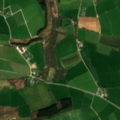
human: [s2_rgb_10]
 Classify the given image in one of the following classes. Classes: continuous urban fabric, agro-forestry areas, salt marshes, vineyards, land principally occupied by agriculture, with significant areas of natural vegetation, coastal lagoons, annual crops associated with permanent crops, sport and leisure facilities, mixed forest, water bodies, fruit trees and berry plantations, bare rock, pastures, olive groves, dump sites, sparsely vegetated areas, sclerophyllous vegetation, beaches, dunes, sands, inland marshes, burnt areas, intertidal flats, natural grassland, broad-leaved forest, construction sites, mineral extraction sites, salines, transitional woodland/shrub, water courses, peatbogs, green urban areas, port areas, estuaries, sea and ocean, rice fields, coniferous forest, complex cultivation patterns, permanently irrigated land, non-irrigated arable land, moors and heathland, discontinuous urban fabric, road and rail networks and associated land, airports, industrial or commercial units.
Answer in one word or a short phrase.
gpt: non-irrigated arable land, pastures, coniferous forest